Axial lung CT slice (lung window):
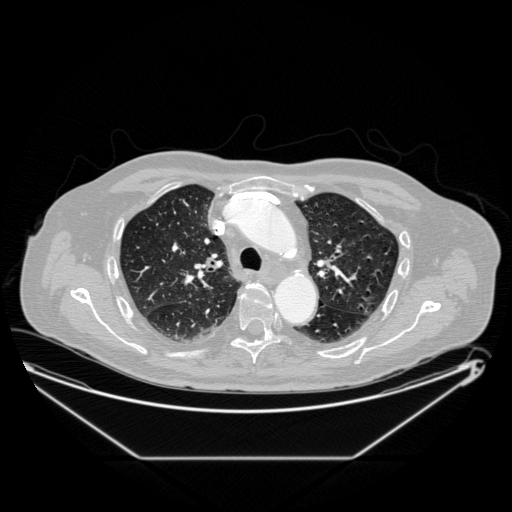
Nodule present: no